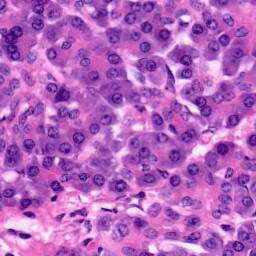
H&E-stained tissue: Pancreatic